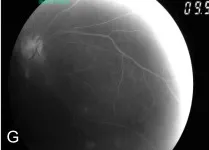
Fundus photography and fluorescein angiography of the patient's affected right eye at the week 4 after inoculation. Gross appearance on the photographs was similar to findings in the third week after inoculation. G-H: Staining of the dull-white patches seen on recirculation of both eyes.
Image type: ophthalmic_imaging (ophthalmic_angiography)